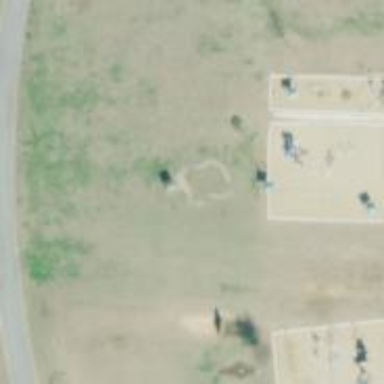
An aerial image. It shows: Disc golf hole.